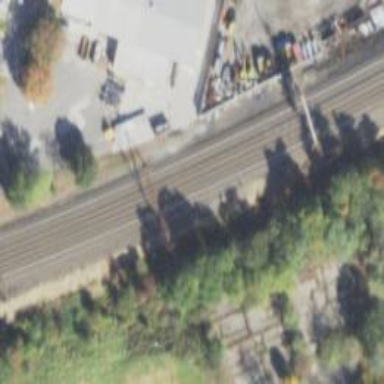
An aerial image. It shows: Abandoned railway siding.